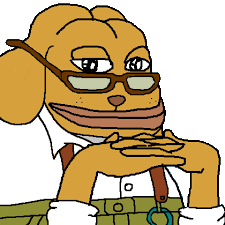
Label: 5_Pepe